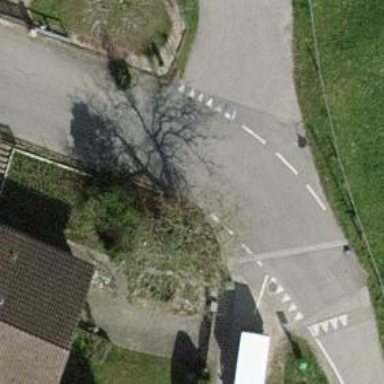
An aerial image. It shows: Residential road with asphalt surface and no sidewalks.